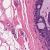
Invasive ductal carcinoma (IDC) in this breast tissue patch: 0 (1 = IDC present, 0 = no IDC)